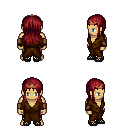
a pixel art fantasy rpg character, male body template, human, tanned skin, brown robe, gold greaves, brunette unkempt hairstyle, bronze tiara, leather bracers, ghillies, four views (front, back, left, right), 2x2 character sprite sheet, small pixel art, hard edges, no anti-aliasing